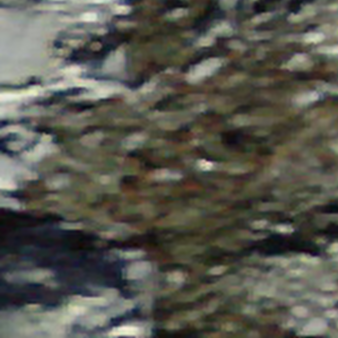
Label: other